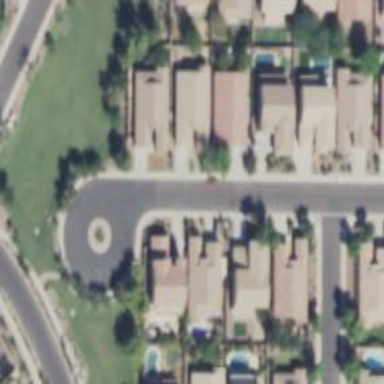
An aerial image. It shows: Residential road with asphalt surface.